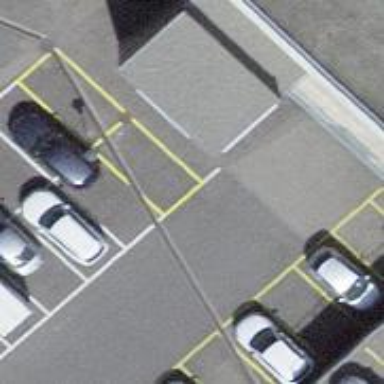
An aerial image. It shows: Parking aisle designated as service road.